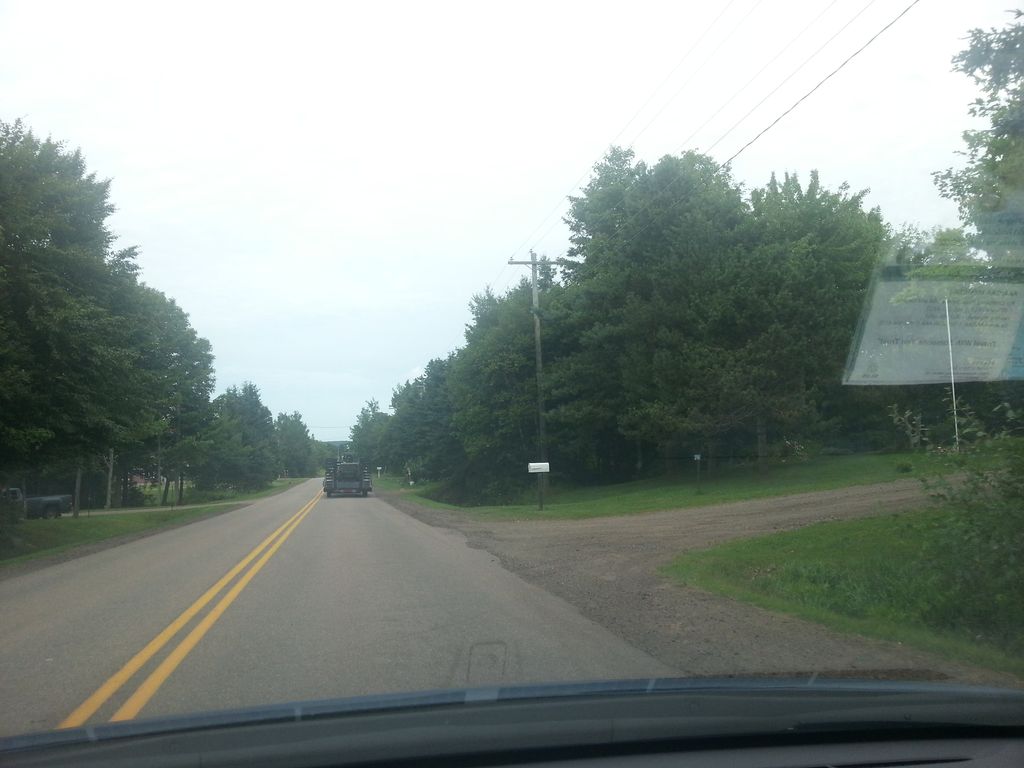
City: charlottetown